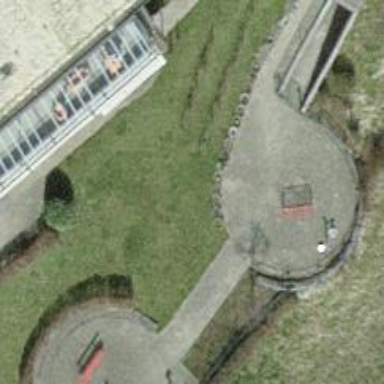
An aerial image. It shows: Bench for seating.